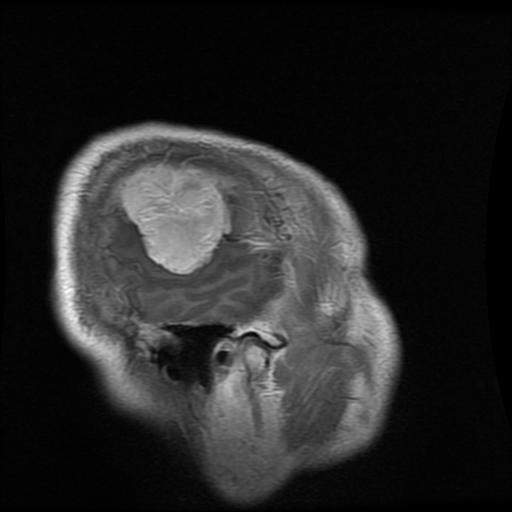
Label: meningioma